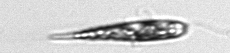
Label: Euglena